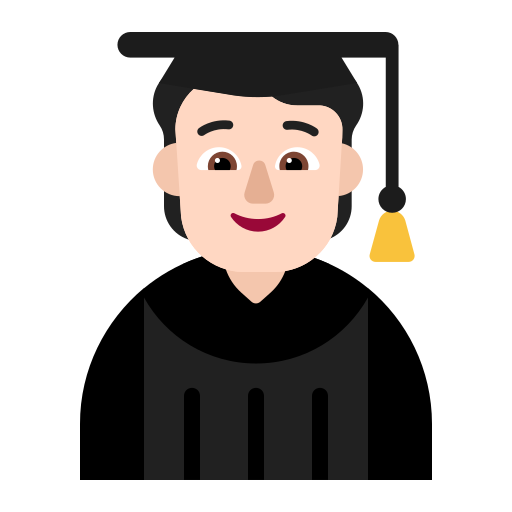
student flat light